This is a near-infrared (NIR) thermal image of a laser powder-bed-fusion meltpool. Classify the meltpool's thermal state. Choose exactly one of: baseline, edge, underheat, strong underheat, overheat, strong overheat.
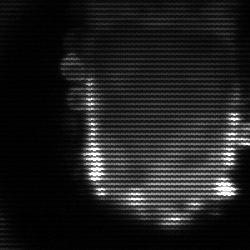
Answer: baseline